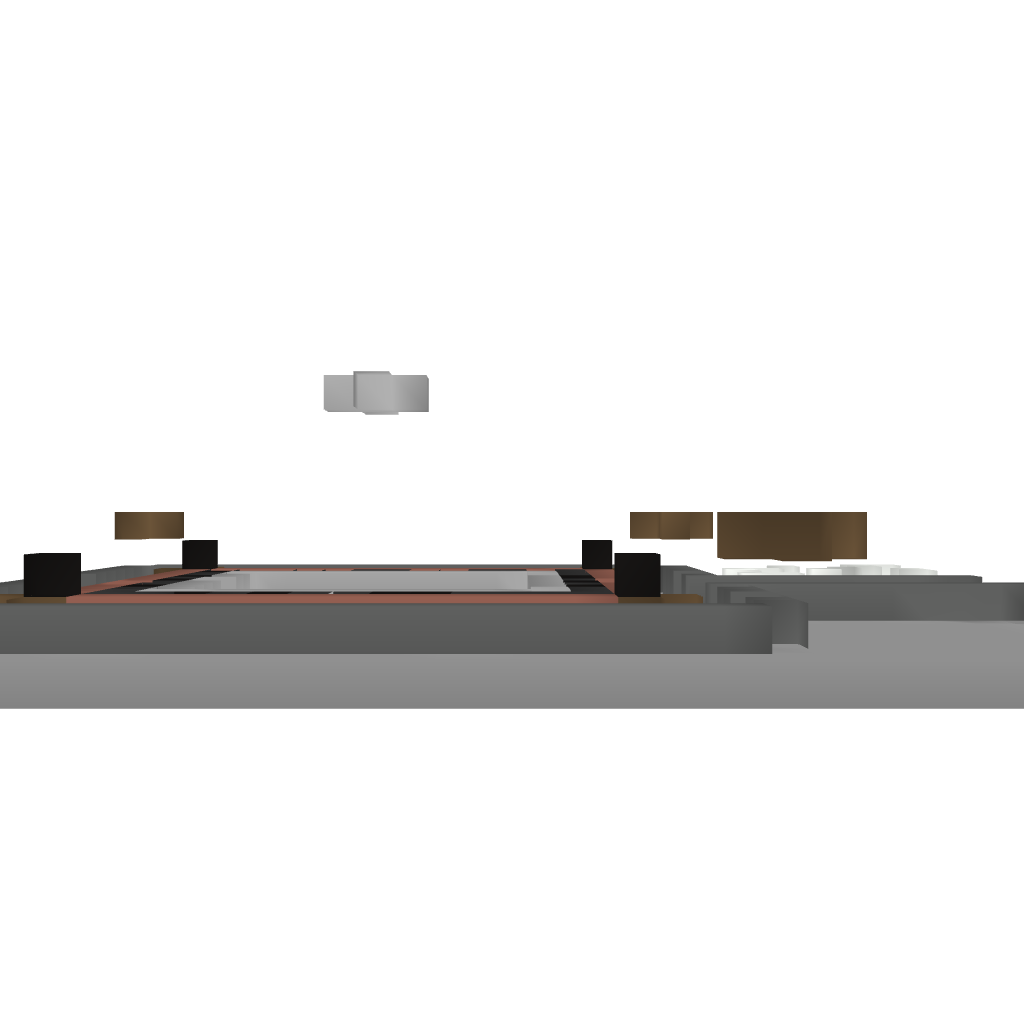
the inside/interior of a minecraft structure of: Small Fountain